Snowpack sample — Rabbit Ears Pass, Jackson County, Colorado, USA (12/17/25, 1:08 PM MST)
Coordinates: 40.387, -106.625
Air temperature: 34 °F
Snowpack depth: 46 cm
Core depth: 30 cm
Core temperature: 24.8 °F
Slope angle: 6°, slope face: 165°
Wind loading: medium
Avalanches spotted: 0
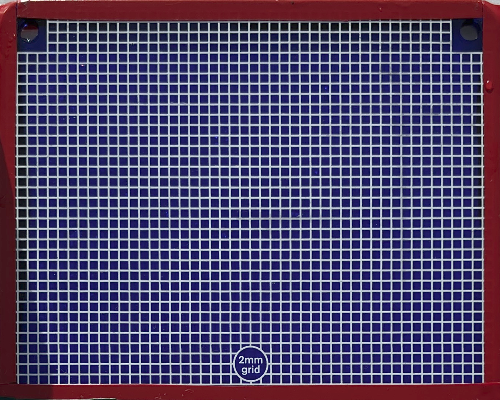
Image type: profile
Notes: No avalanches spotted nearby, although collected in a meadowy area with minimal risk on this face of the pass.